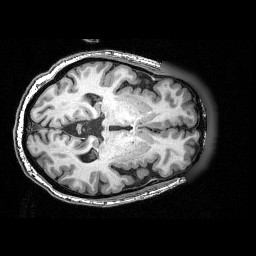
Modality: T1w
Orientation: axial
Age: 78
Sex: male
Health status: ill
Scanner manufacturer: siemens
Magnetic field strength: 3 T
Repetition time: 0.0025 s
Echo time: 0.00336 s